Question: I want to create an arrow using CSS only
Example you can see <URL>
On
'''
<div id="arrow"><div id="arrow-inner"></div></div>
'''
I want 'arrow-inner' will be place into 'arrow' and result should be like

How to achieve my goal?
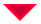
Answer: Play with the 'position' properties
On '#arrow' add 'position: relative;'
And on '#arrow-inner' add 'position: absolute; top:-16px; left:-15px;'
And normaly it's works. See my <URL>